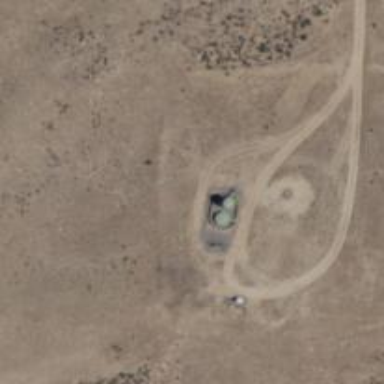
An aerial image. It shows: Storage tank that is man-made.